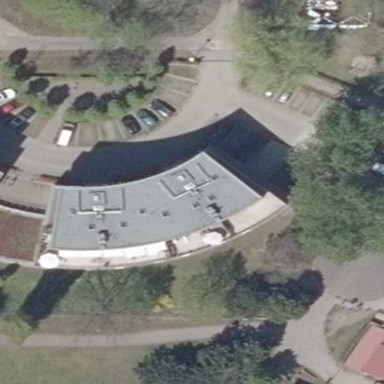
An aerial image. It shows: Building with flat white roof made of tar paper.